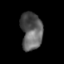
Tissue: skin
Cell type: T cells
Senescence score: 0.2597
Nuclear area (px): 791
Mean DAPI intensity: 93.345